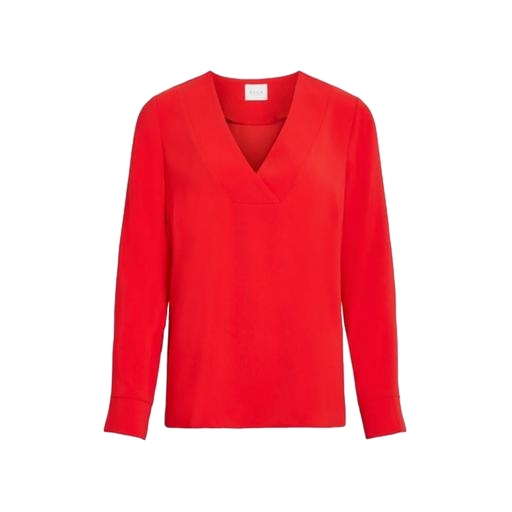
red v-neck long-sleeve blouse, red v-neck blouse, vibrant red and long sleeves, white background